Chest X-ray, AP view. Patient: 13 years old, sex M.
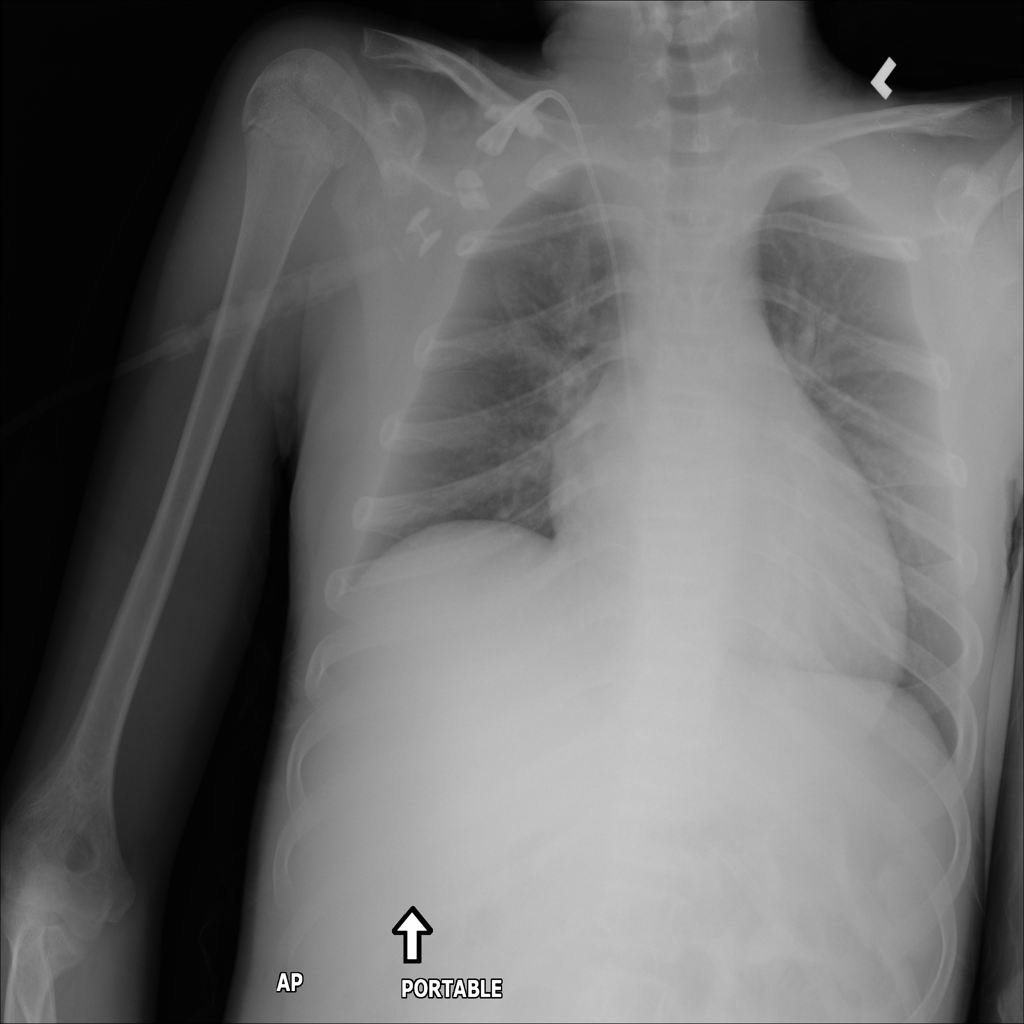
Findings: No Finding